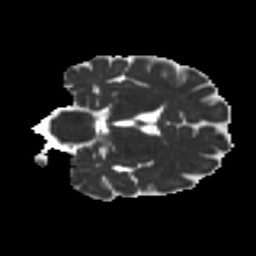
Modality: MD
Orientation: coronal
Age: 67
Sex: male
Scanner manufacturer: ge
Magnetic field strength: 3 T
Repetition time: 7.8 s
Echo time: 0.0609 s